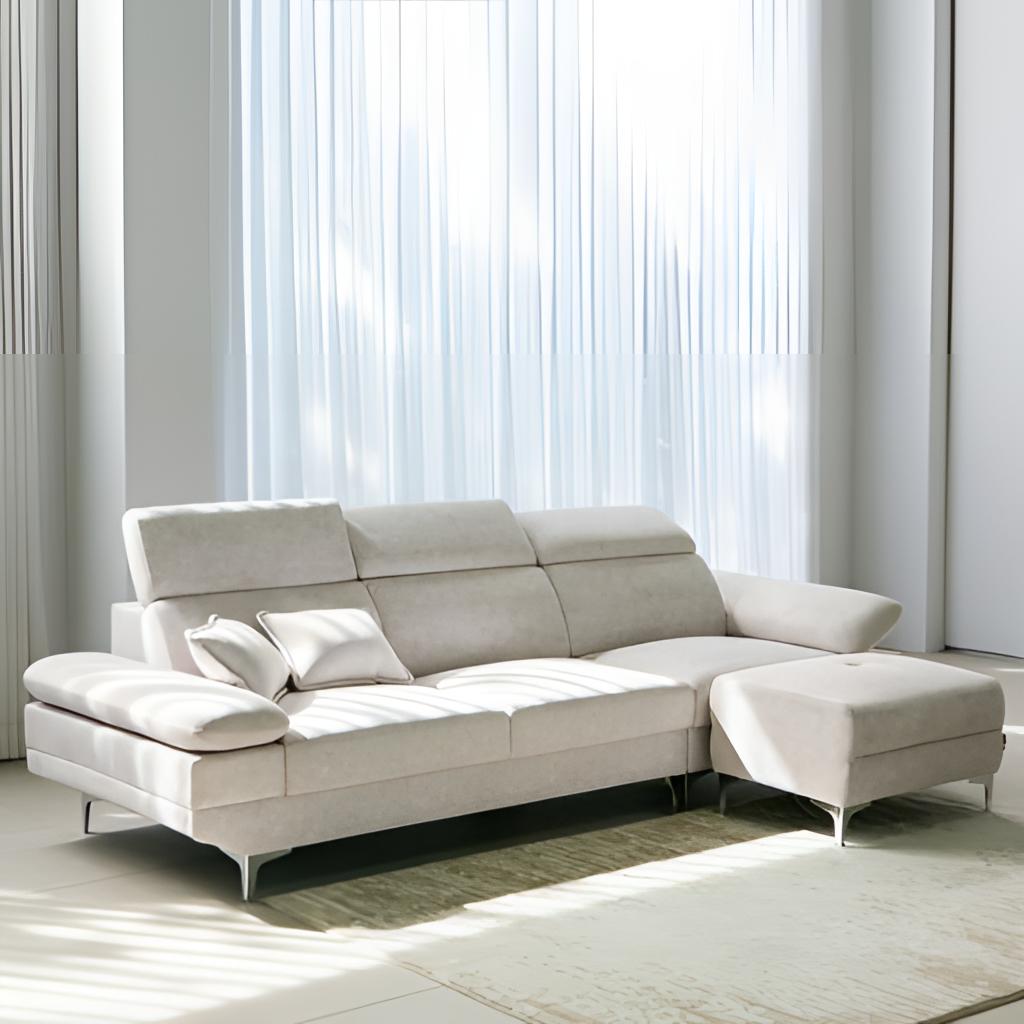
living room, beige fabric sectional sofa, curtain wallpaper, with vertical striped pattern, beige tile flooring, with large square pattern, contemporary